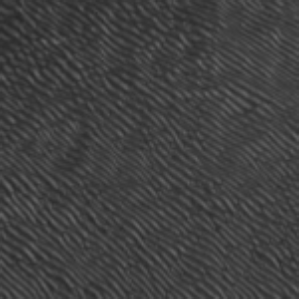
Label: frost